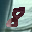
Label: 8